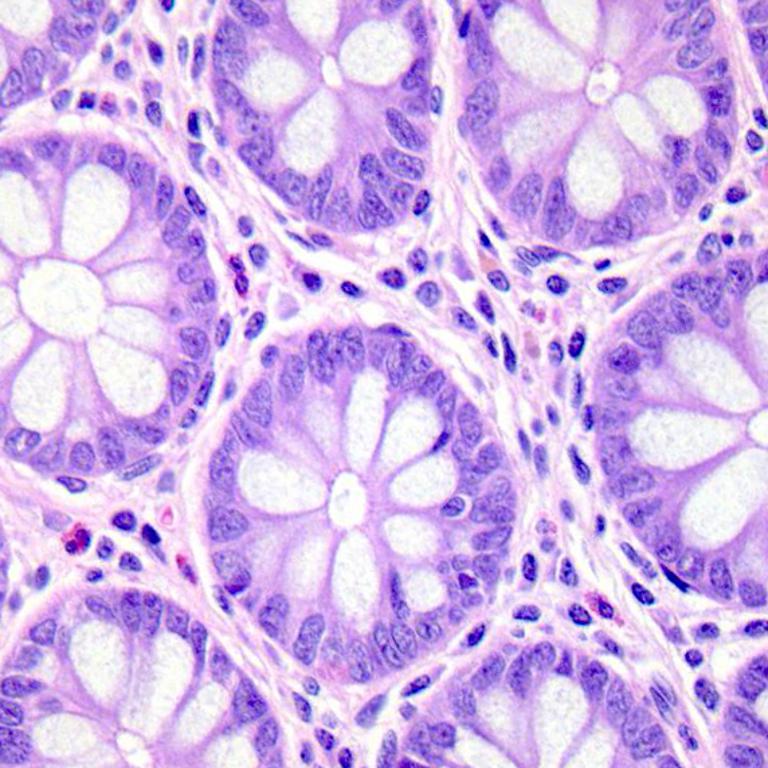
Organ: colon
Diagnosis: benign